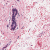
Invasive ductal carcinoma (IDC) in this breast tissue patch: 0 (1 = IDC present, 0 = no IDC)